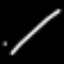
Label: line